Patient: sex M, age 42
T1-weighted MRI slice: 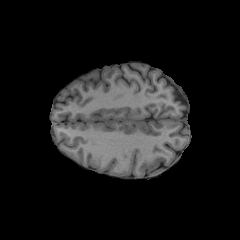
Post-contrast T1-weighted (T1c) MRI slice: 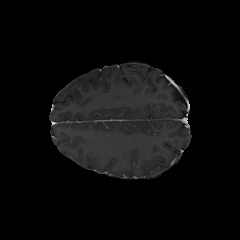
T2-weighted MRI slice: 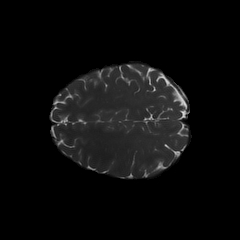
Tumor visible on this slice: no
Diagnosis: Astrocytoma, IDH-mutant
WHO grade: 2